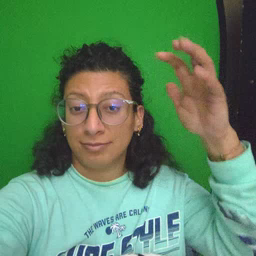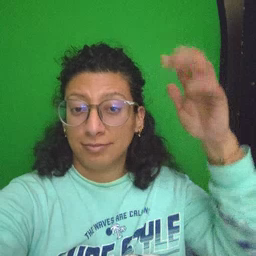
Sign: refrigerator